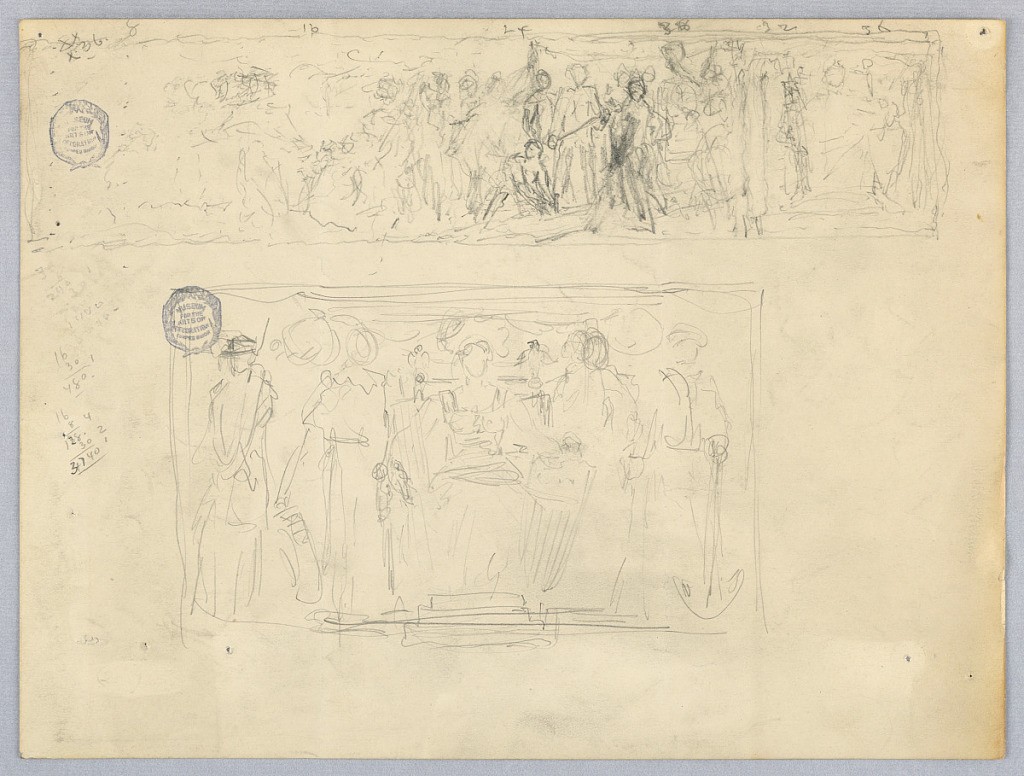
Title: Two Sketches for a Wall Mural
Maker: Francis Augustus Lathrop, American, 1849–1909
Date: ca. 1895
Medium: Graphite on paper
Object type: Drawing
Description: Two horiztonal rectangular compositions. Above, enthroned figure at right, many figures to the left, with notes on sizes. Below, female figure seated with two standing figures on either side.